Question: When I run a file through the I get the same error for EVERY in-built powershell command I try.

> ------ Build started: Project: XAzure, Configuration: Debug Any CPU ------
XAzure-> C:isual studio 2013\Projects estin\XAzure.dllAt C:isual studio 2013\Projects\XAzure\WaitForFiles.ps1:3 char:15
+
+ ~~~~~~~~
+ CategoryInfo : ObjectNotFound: (Get-Date:String) [], CommandNotFoundException
+ FullyQualifiedErrorId : CommandNotFoundException========== Build: 1 succeeded, 0 failed, 0 up-to-date, 0 skipped ==========
The file only contains this one line and fails.
It what command I run
- - - -
But if I switch out Get-Date for e.g
'''
$start =[System.DateTime]::Now.ToString("yyyy-MM-dd-HH-mm-ss.fff")
'''
it works just fine. But that is no solution.
I'm firing this up in the Build Events with
'''
Powershell -ExecutionPolicy bypass -File "$(ProjectDir)WaitForFiles.ps1" "$(ProjectDir)"
'''
But I have also tried number of other variations like (can't remeber them all)
'''
Powershell -ExecutionPolicy Unrestricted -File "$(ProjectDir)WaitForFiles.ps1" "$(ProjectDir)"
'''
so I must have the commands but not in the build events.
I'm running on a win32 Windows 8.1 i7 Dell Laptop.
Running gives me
'''
Name Value
---- -----
PSVersion 4.0
WSManStackVersion 3.0
SerializationVersion 1.1.0.1
CLRVersion 4.0.30319.34014
BuildVersion 6.3.9600.17090
PSCompatibleVersions {1.0, 2.0, 3.0, 4.0}
PSRemotingProtocolVersion 2.2
'''
I have tried to give powershell more access and elevated privileges but nothing has worked.
I can't think of anything more to add to this question or to try. I googled this for 3 hours this weekend and tried everything that I could find on this error with out success.
The strange thing is that there are lots of this "" error out there with seemingly totally different causes.
I have tried to explicitly "install" Microsoft.PowerShell.Utiltiy (in a admin Powershell window ) with this command
Import-Module Microsoft.PowerShell.Utility
but I get this error
>
If I run $env:PSModulePath I get
> c:\Program Files\AppFabric 1.1 for Windows Server\PowershellModules;C:\Program Files (x86)\Microsoft SDKs\Azure\PowerShell\ServiceManagement
if I run %windir%\system32\WindowsPowerShell1.0\Modules
I find
I see the Microsoft.PowerShell.Utiltiy folder there.
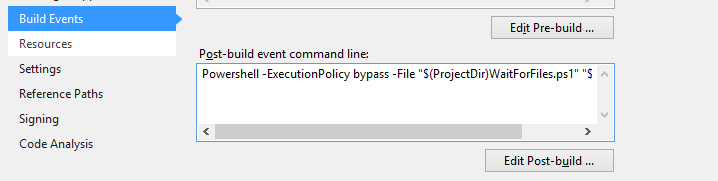
Answer: I found out what was the problem. The commands that were failing were all from . Just as Jisaak pointed out (give you 1 up for that thanks)
After I found that ps1 file ( Microsoft.PowerShell.Utility.ps1) and looked into it I saw .
Since Im running PowerShell version 4.0 I needed to downgrade the version Im running.
First I thought that Version -3 would do the trick but for some reason that was not an option. But by adding switch everything works fine.
So the following works
'''
Powershell -Version 2 -ExecutionPolicy bypass -File "$(ProjectDir)WaitForFiles.ps1" "$(ProjectDir)"
'''